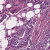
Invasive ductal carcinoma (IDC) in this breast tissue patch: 1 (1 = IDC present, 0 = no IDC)